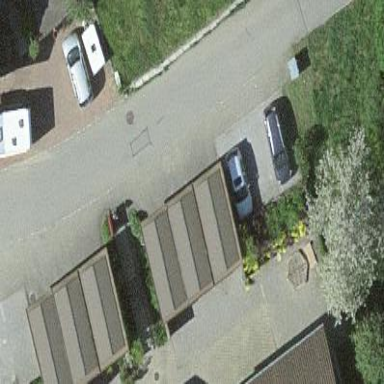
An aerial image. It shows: View of roof of building.